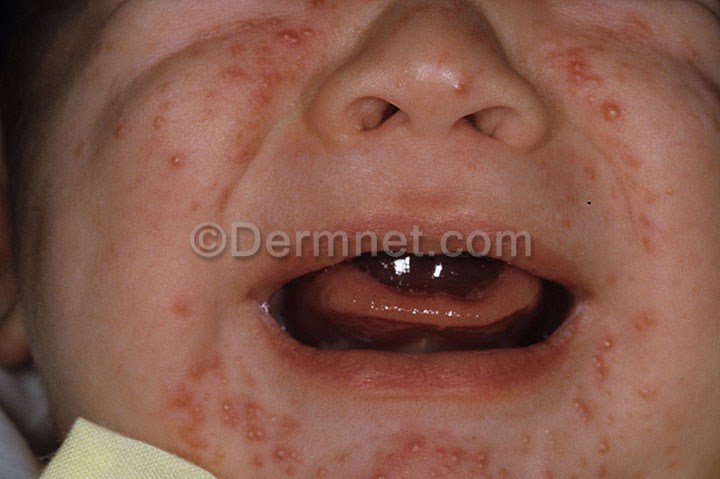
Disease: Acne and Rosacea Photos